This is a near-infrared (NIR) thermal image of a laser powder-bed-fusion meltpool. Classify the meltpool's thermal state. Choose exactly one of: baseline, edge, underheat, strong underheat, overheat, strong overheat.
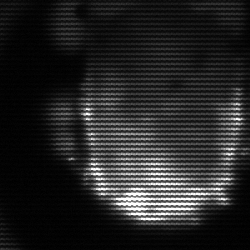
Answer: baseline